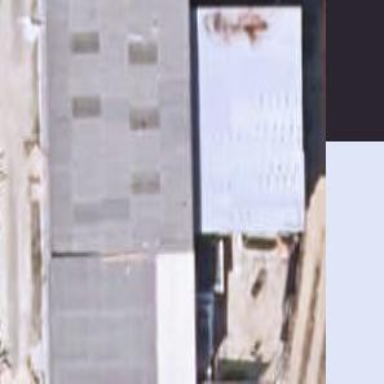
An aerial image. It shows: Carport building.